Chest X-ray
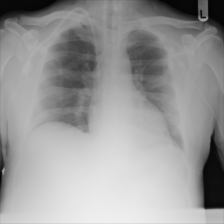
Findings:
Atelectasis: negative
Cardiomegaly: negative
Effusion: negative
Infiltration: negative
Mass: negative
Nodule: negative
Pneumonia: negative
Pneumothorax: negative
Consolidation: negative
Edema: negative
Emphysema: negative
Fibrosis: negative
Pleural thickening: negative
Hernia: negative